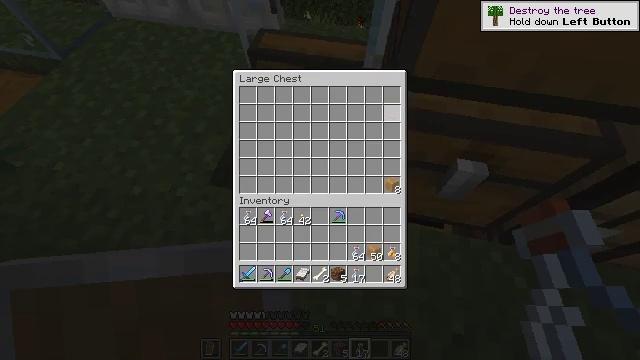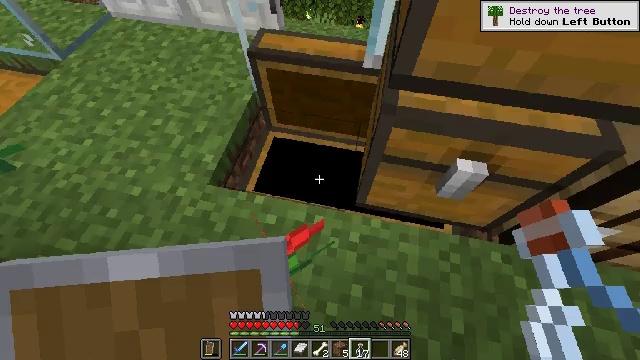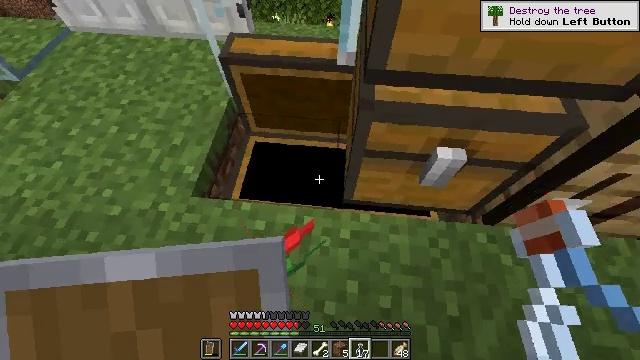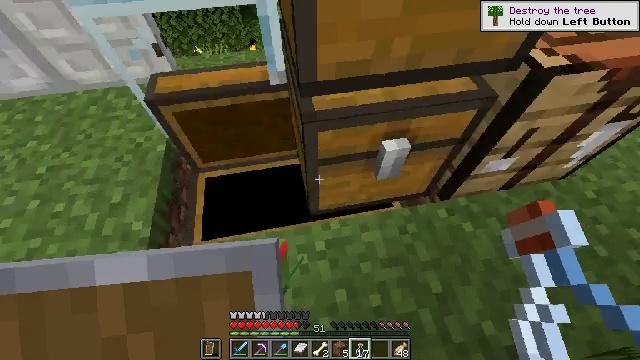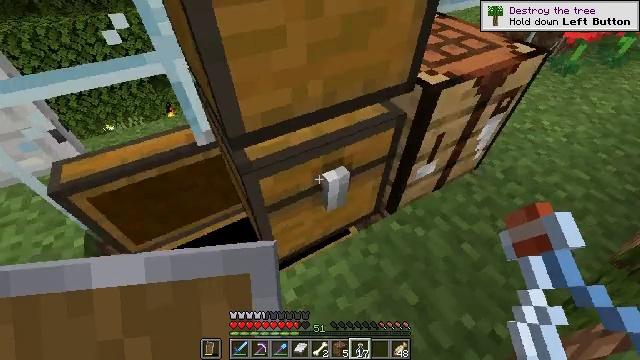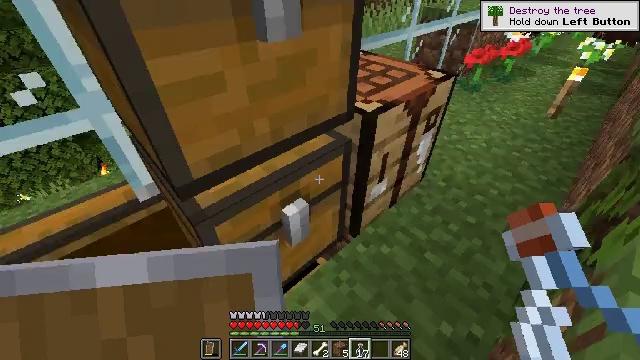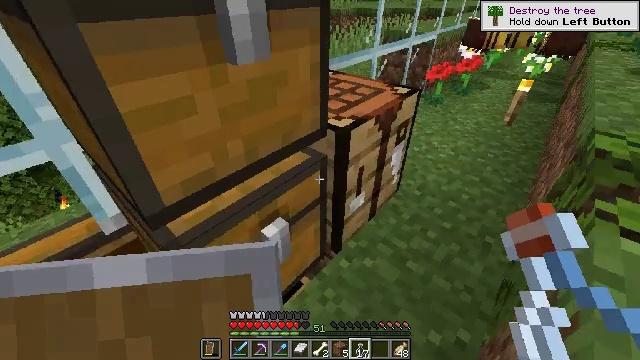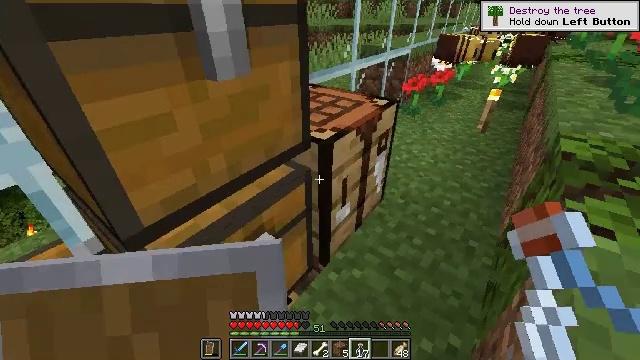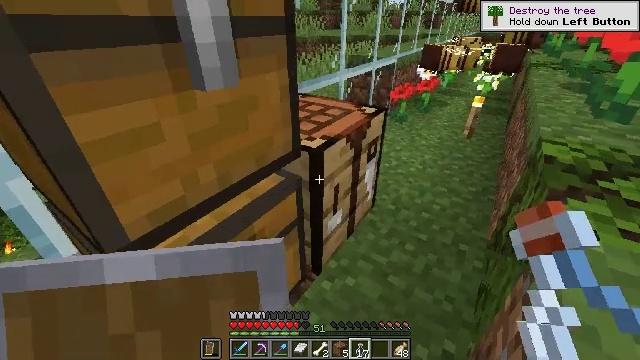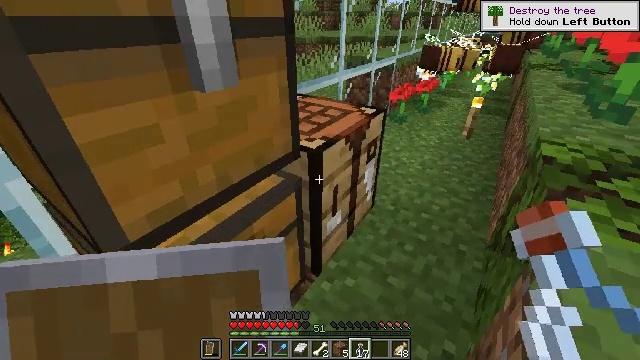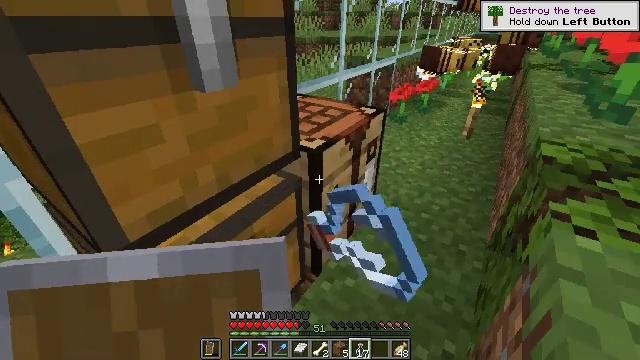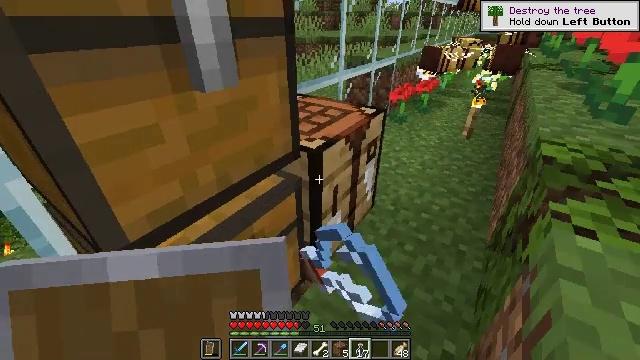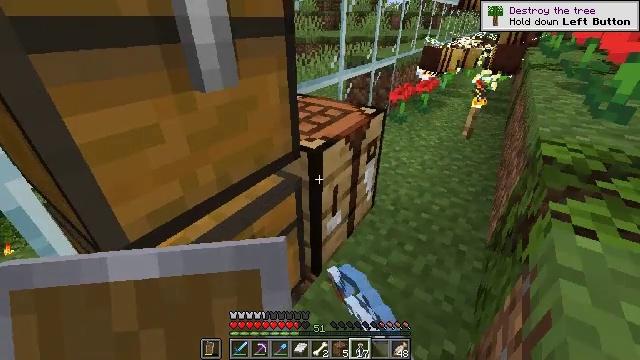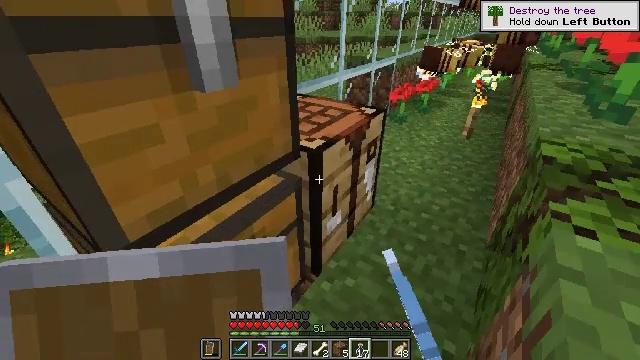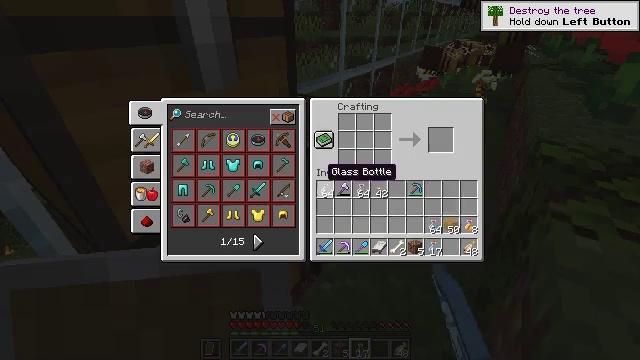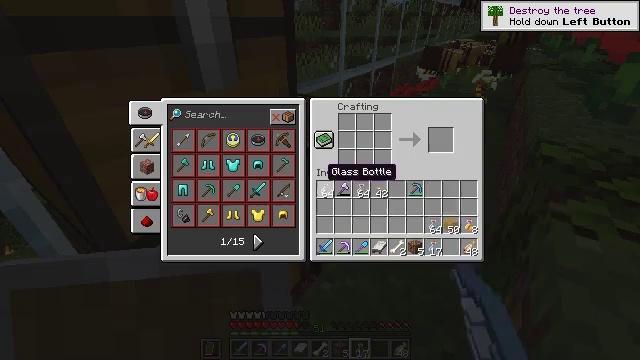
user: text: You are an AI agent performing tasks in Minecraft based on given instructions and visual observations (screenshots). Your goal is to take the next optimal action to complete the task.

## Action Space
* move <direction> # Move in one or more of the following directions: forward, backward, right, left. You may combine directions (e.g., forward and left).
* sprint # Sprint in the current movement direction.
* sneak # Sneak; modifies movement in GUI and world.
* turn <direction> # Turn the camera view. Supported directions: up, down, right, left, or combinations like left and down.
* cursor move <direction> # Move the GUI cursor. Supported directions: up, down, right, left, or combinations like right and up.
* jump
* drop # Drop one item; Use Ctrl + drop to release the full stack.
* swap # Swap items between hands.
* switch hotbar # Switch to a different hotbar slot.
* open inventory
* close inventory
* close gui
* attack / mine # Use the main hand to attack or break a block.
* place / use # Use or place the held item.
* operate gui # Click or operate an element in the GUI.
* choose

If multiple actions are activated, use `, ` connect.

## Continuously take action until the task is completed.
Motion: motion action
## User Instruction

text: Create a honey block using four honey bottles.
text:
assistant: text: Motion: sneak
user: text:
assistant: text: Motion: turn right, close gui
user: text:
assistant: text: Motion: turn right and up
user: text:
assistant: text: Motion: turn right and up
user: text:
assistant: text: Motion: turn right and up
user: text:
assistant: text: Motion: turn right and up
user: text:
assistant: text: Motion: turn right and up
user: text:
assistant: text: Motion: turn right and up
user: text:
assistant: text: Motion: use / place
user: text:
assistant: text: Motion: use / place
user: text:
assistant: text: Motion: no_op
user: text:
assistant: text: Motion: no_op
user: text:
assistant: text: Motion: no_op
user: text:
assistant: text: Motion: open gui
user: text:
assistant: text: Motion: no_op
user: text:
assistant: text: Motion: sneak, cursor move right and down
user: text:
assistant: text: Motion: sneak, cursor move right and down
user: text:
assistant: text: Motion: sneak, cursor move right
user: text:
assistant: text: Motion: sneak, cursor move right
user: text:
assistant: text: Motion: sneak, cursor move right
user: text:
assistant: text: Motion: sneak, cursor move right
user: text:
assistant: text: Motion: sneak
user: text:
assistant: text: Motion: sneak, cursor move right
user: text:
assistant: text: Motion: sneak
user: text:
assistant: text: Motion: sneak
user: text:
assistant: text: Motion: sneak, choose
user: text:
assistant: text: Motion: sneak, choose
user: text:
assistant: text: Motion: sneak, cursor move left and up
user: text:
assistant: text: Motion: sneak, cursor move left and up
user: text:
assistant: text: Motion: cursor move left and up